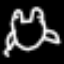
Label: frog